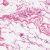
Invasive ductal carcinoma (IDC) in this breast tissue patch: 0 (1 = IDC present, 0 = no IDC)